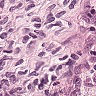
Metastatic tissue present: no